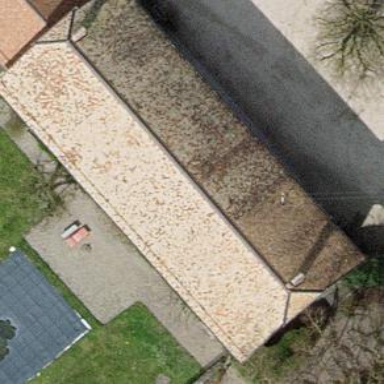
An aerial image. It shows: Farm building with half-hipped roof shape.